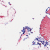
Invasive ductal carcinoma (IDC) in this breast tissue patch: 0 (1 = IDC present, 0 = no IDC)